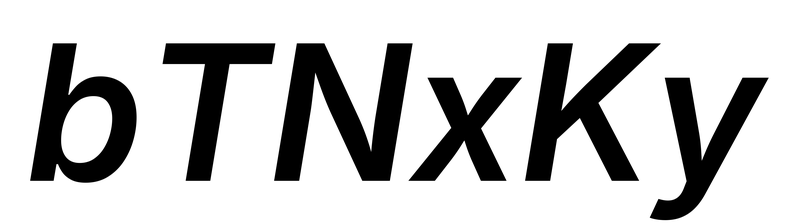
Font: Inter-Italic_SemiBold_Italic